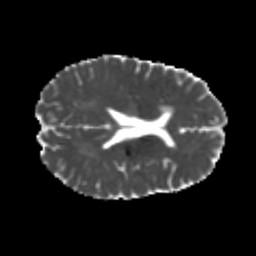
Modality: MD
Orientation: axial
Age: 24
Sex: male
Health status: healthy
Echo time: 0.074 s